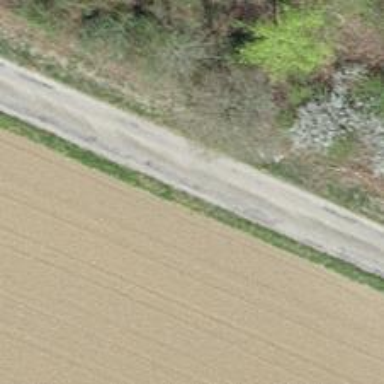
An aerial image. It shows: Unclassified road.